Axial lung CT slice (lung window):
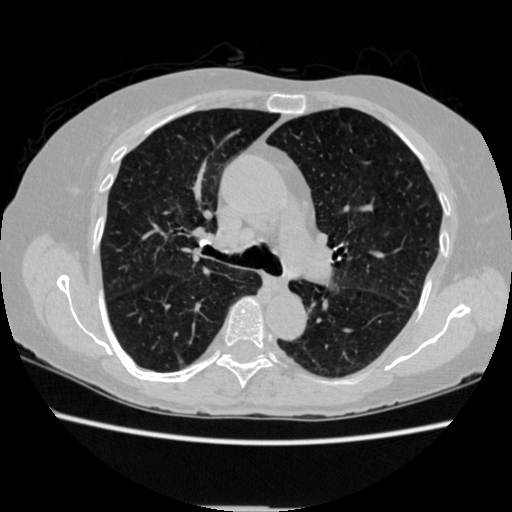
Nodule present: no